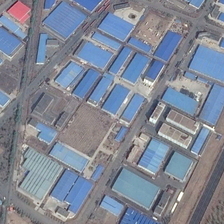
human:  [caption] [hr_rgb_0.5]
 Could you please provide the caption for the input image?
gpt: many buildings are in an industrial area .

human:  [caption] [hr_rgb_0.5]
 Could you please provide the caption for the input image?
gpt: many buildings are in an industrial area .

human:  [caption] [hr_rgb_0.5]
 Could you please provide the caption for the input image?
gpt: many buildings are in an industrial area .

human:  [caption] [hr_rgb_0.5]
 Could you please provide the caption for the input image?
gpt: many buildings are in an industrial area .

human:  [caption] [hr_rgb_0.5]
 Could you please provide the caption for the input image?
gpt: many buildings are in an industrial area .